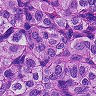
Metastatic tissue present: yes